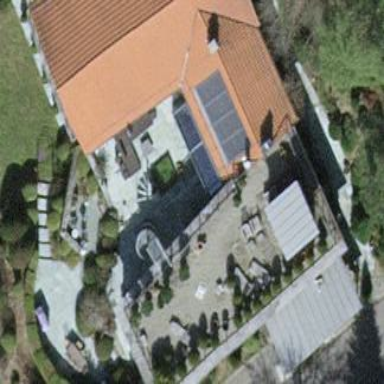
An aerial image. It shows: Detached building with tiled roof.